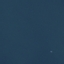
Land use / land cover: SeaLake